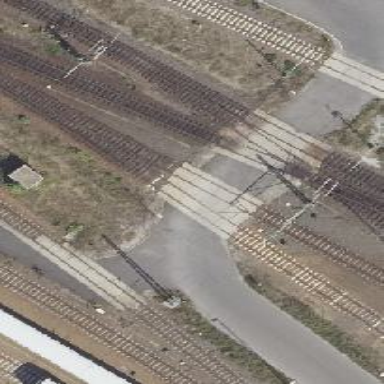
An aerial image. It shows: Rail yard with electrified contact lines for the trains.